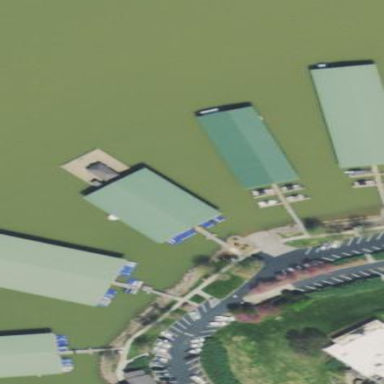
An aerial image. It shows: Boatyard along the waterway.